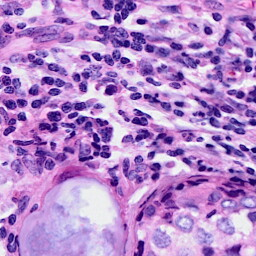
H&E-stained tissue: Breast